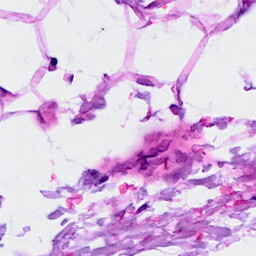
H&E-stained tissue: Breast